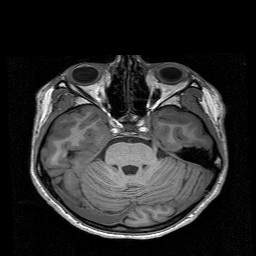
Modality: T1w
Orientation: coronal
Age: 22
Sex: female
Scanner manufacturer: siemens
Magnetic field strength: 3 T
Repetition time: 1.9 s
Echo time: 0.00226 s